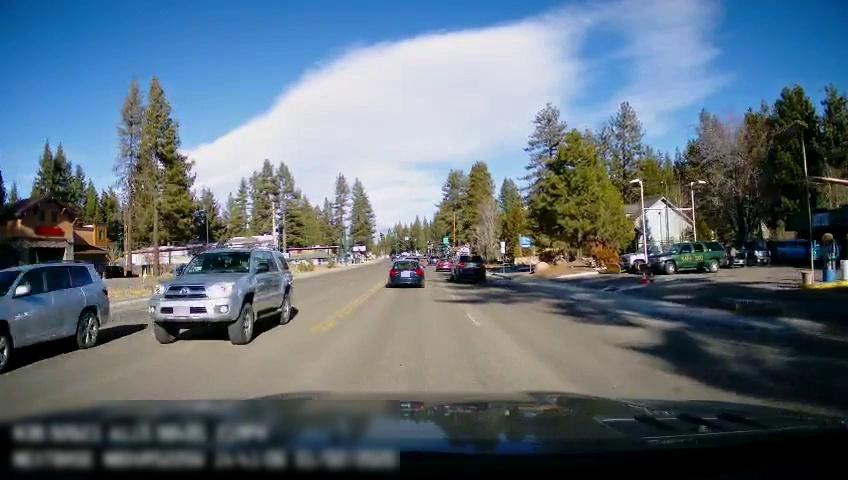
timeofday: Day
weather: Sunny
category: Drivable Space
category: Vehicles | Car
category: Vehicles | SUV
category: Vehicles | SUV
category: Vehicles | Car
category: Vehicles | SUV
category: Vehicles | SUV
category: Vehicles | SUV
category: Lanes | Opposite Lane
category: Lanes | Current Lane
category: Lanes | Current Lane
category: Traffic | Signs